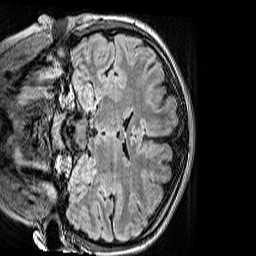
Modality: FLAIR
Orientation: coronal
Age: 12
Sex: female
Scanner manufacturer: siemens
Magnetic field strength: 3 T
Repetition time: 5 s
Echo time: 0.388 s